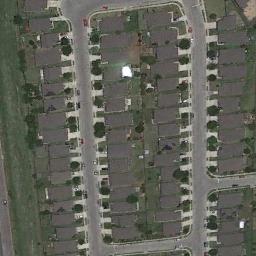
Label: mobile_home_park